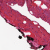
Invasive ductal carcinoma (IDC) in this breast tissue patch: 0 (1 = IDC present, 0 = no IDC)